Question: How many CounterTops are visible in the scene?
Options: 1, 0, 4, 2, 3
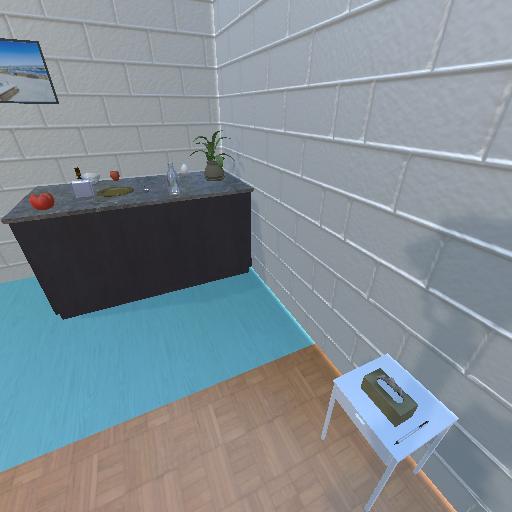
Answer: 1